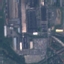
Land use / land cover class: Industrial